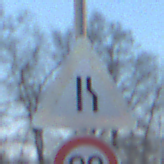
Verkehrszeichen: EinseitigVerengteFahrbahnRechts
Zusatzzeichen unten: Geschwindigkeit90
Umgebung: Outdoor, Suburban
Tageszeit: SunriseSunset
Wetter: PartlyCloudy
Licht: Natural
Jahreszeit: Winter
Kontrast: MediumContrast